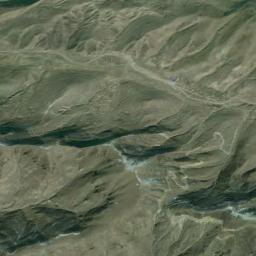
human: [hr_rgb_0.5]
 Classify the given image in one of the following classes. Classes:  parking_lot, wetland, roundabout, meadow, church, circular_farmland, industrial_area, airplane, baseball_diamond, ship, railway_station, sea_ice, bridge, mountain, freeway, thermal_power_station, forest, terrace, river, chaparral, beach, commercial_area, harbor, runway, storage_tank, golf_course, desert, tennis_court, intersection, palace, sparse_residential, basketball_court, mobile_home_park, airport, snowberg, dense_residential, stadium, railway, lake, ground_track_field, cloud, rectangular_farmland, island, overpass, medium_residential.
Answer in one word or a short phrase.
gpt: mountain